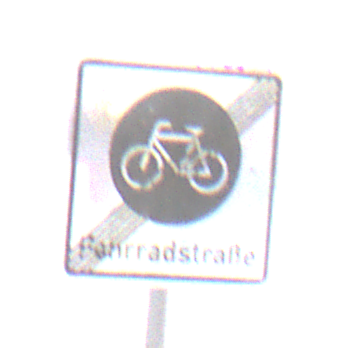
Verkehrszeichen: EndeFahrradstrasse
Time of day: MorningAfternoon
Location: Outdoor (Nature)
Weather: PartlyCloudy
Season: NotSpecified
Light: Natural